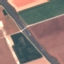
Land use / land cover: Highway